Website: macys
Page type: receipt
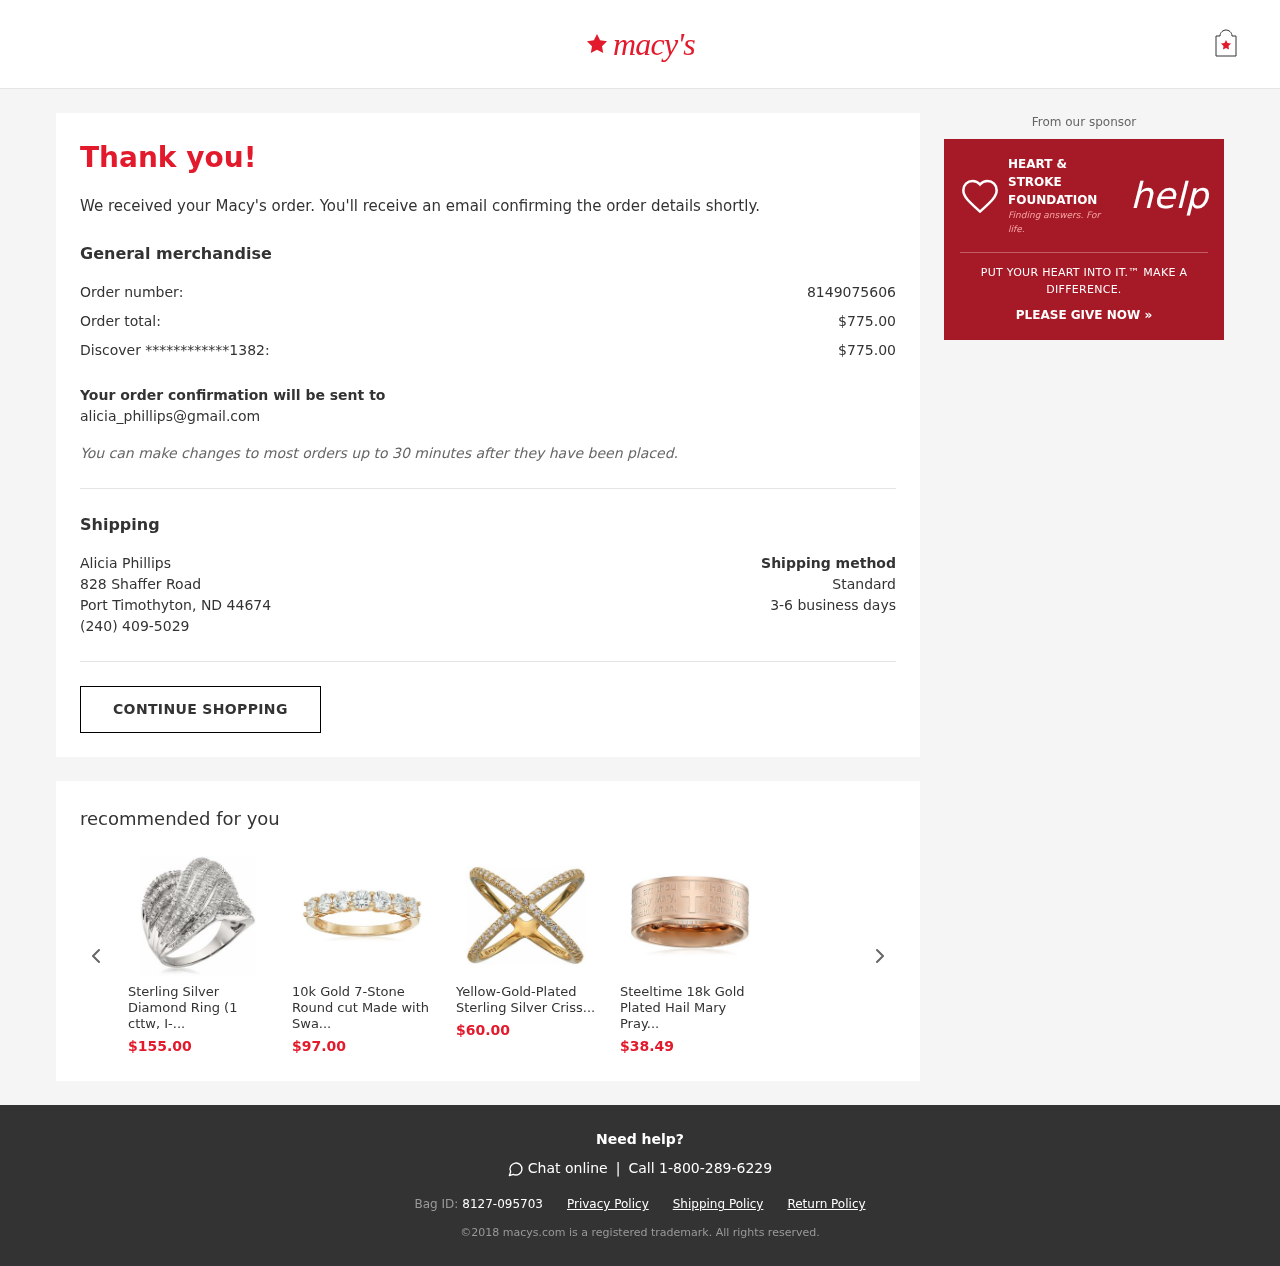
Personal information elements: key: PII_CARD_LAST4
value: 1382
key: PII_CARD_TYPE
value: Discover
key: PII_CITY_STATE_ZIP
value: Port Timothyton, ND 44674
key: PII_EMAIL
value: alicia_phillips@gmail.com
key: PII_FULLNAME
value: Alicia Phillips
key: PII_PHONE
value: (240) 409-5029
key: PII_STREET
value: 828 Shaffer Road
Product elements: key: PRODUCT1_PRICE
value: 155
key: PRODUCT1_NAME
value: Sterling Silver Diamond Ring (1 cttw, I-...
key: PRODUCT2_NAME
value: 10k Gold 7-Stone Round cut Made with Swa...
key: PRODUCT2_PRICE
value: $97.00
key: PRODUCT3_NAME
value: Yellow-Gold-Plated Sterling Silver Criss...
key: PRODUCT3_PRICE
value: $60.00
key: PRODUCT4_NAME
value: Steeltime 18k Gold Plated Hail Mary Pray...
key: PRODUCT4_PRICE
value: $38.49
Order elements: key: ORDER_ID
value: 8149075606
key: ORDER_TOTAL
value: $775.00
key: ORDER_CARD_CHARGE
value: $775.00